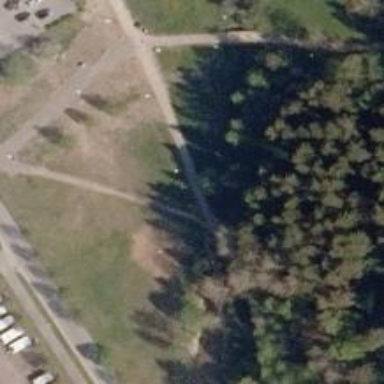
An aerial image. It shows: Disc golf basket.